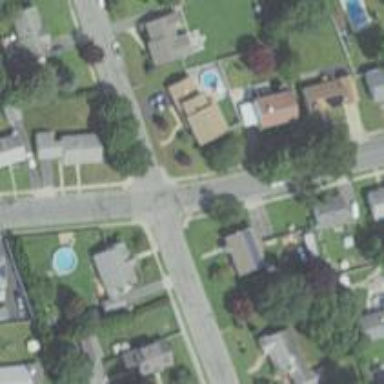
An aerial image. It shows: Smooth asphalt road in residential area.